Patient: sex M, age 58
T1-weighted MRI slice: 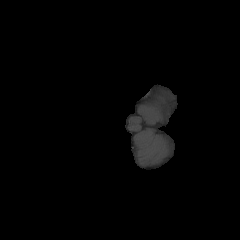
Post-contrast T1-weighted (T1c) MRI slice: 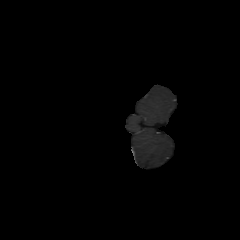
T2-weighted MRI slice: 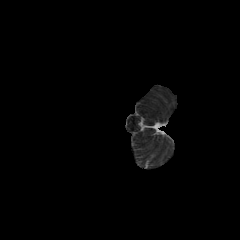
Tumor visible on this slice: no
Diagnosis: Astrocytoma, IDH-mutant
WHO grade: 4